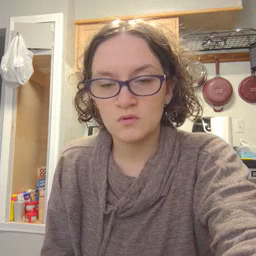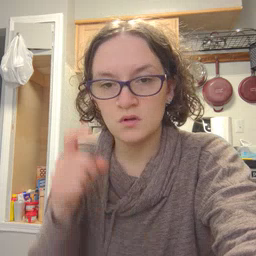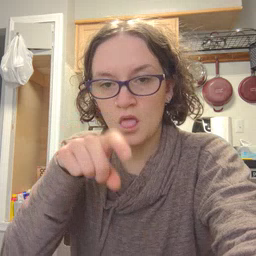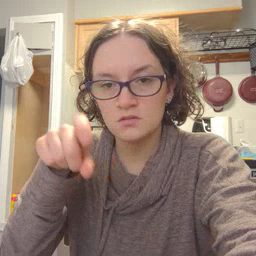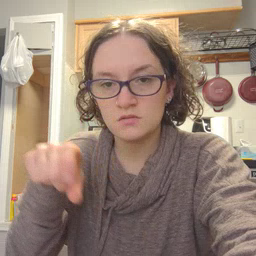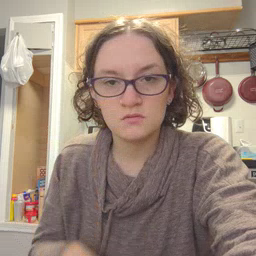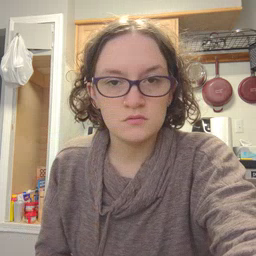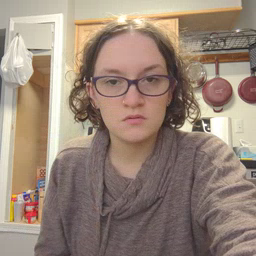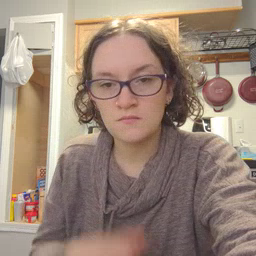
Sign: closet